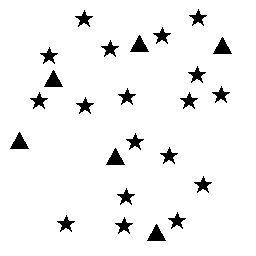
Squares: 0
Triangles: 6
Stars: 18
Total shapes: 24